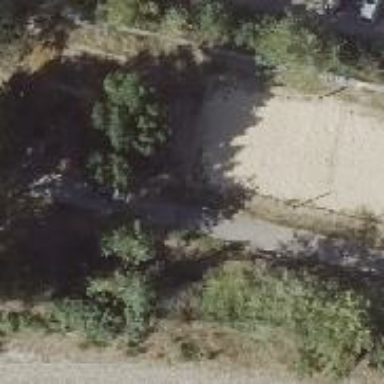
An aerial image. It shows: Sandy volleyball pitch for leisure with sports theme.